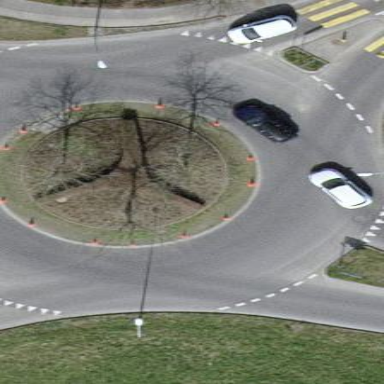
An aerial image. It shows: Secondary road with asphalt surface leading to roundabout.